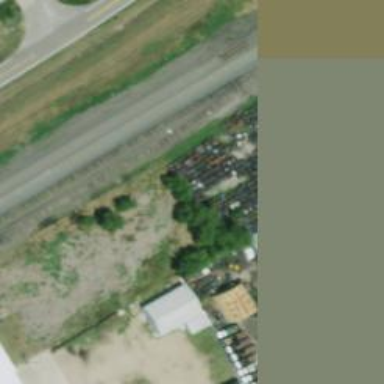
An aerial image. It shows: Railway siding with rails.